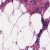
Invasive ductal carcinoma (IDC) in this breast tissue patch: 0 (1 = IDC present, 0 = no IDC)